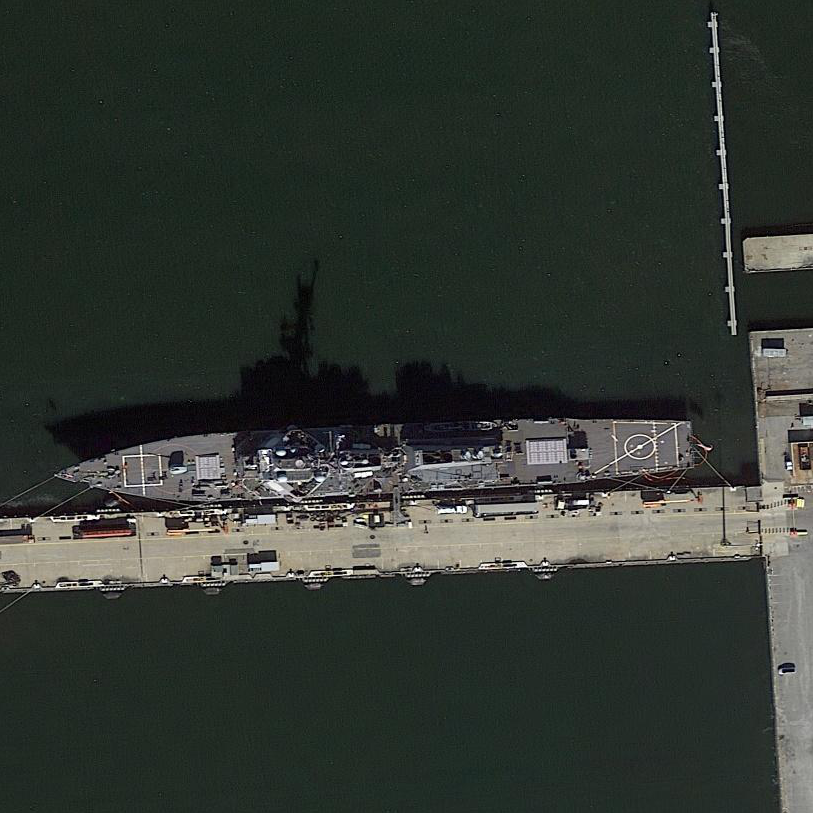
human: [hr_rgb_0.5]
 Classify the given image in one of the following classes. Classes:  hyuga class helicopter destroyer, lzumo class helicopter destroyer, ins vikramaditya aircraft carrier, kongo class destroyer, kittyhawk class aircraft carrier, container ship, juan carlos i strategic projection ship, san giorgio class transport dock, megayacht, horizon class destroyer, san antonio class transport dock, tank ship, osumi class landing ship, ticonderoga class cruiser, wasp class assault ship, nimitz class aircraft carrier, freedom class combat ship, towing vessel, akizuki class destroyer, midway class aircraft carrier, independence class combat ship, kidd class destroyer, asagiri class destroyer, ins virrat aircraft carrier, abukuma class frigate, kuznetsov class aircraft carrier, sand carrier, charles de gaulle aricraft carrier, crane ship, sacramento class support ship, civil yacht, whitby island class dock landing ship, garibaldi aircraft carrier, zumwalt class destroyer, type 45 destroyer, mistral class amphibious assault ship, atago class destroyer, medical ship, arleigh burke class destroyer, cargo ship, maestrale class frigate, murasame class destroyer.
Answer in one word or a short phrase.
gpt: Arleigh Burke class destroyer